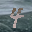
Label: 4